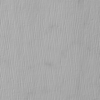
Label: not_dusty